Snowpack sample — Snodgrass Mountain, Crested Butte, Colorado (2/4/25, 12:06 PM MST)
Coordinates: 38.923, -106.968
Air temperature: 35 °F
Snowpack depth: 80 cm
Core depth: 50 cm
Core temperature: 30.2 °F
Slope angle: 14°, slope face: 78°
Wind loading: low
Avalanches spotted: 0
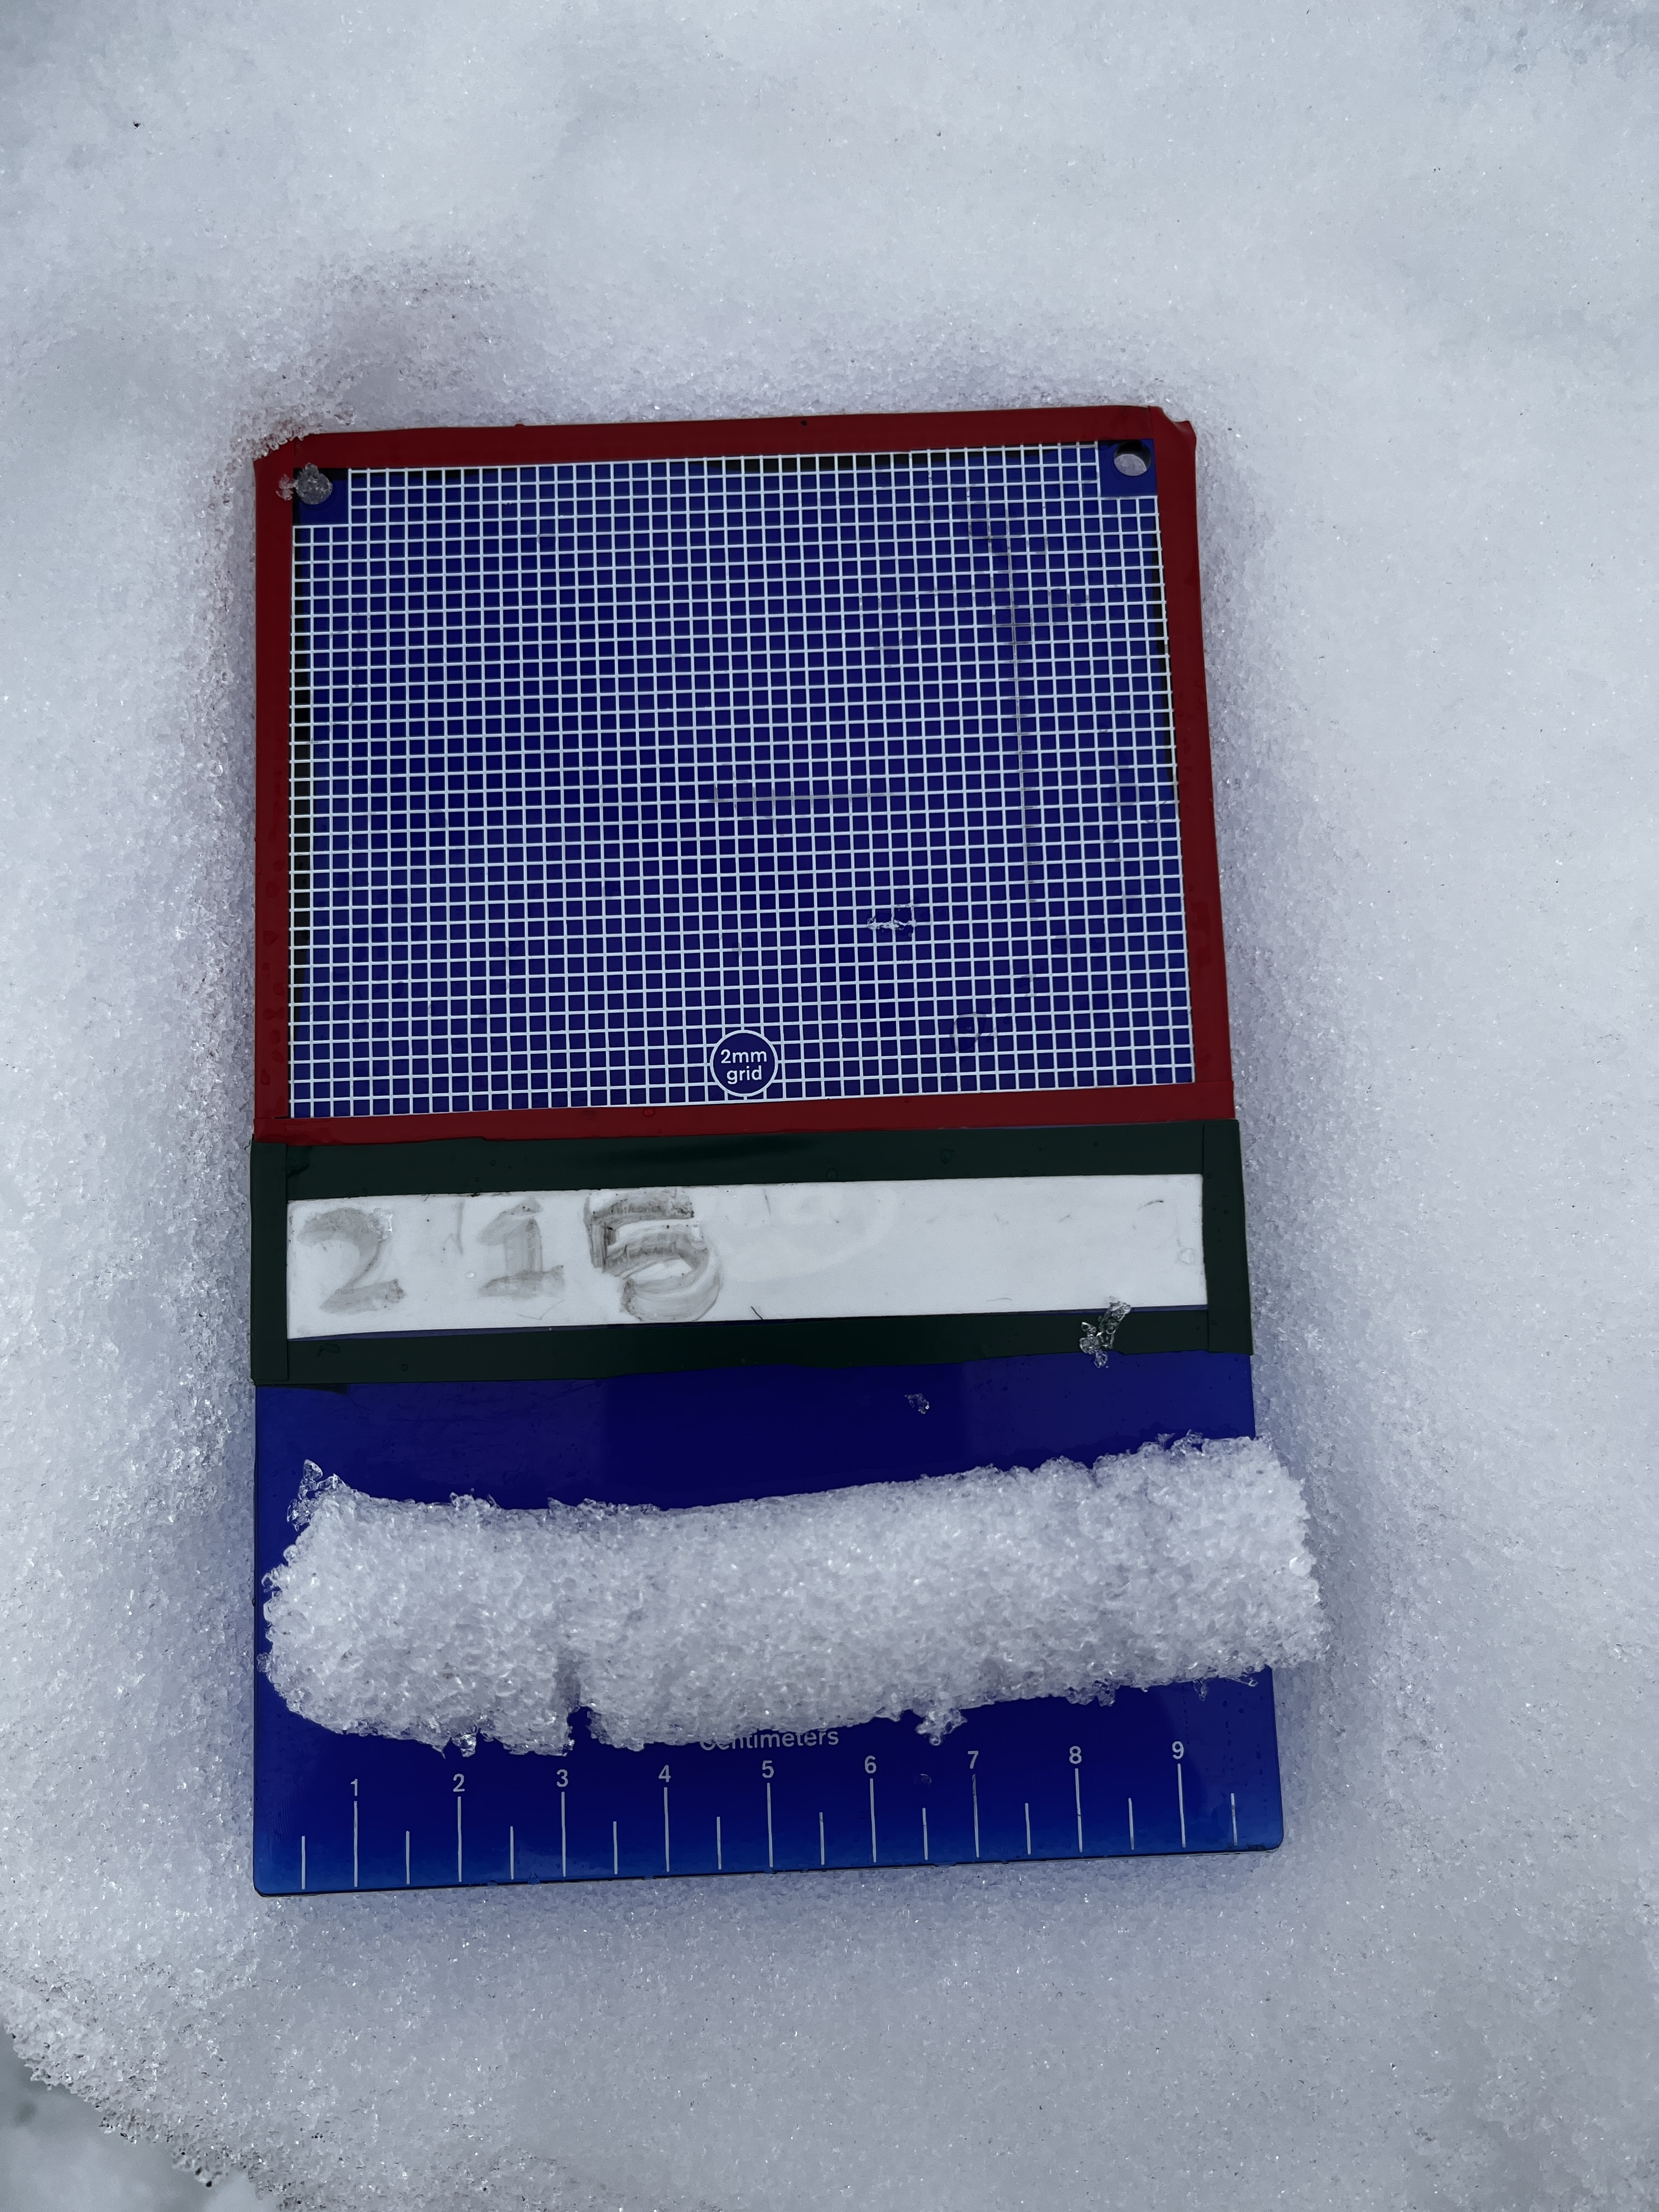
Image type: crystal_card
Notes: No avalanches nearby, unusually warm weather for the last month reported by residents, Collected 25 yards from treeline